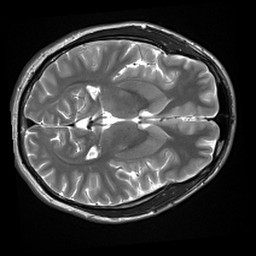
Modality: inplaneT2
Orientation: axial
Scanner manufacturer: siemens
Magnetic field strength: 3 T
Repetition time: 7.02 s
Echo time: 0.069 s